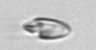
Label: Katodinium_or_Torodinium